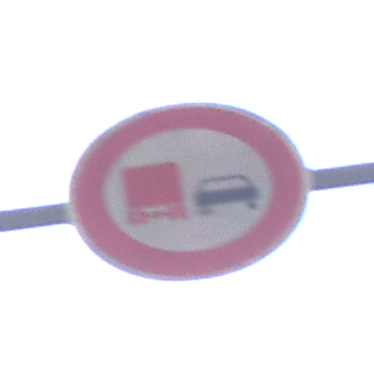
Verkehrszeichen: UeberholverbotKraftfahrzeuge
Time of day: MorningAfternoon
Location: Outdoor (Suburban)
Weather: PartlyCloudy
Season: NotSpecified
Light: Natural